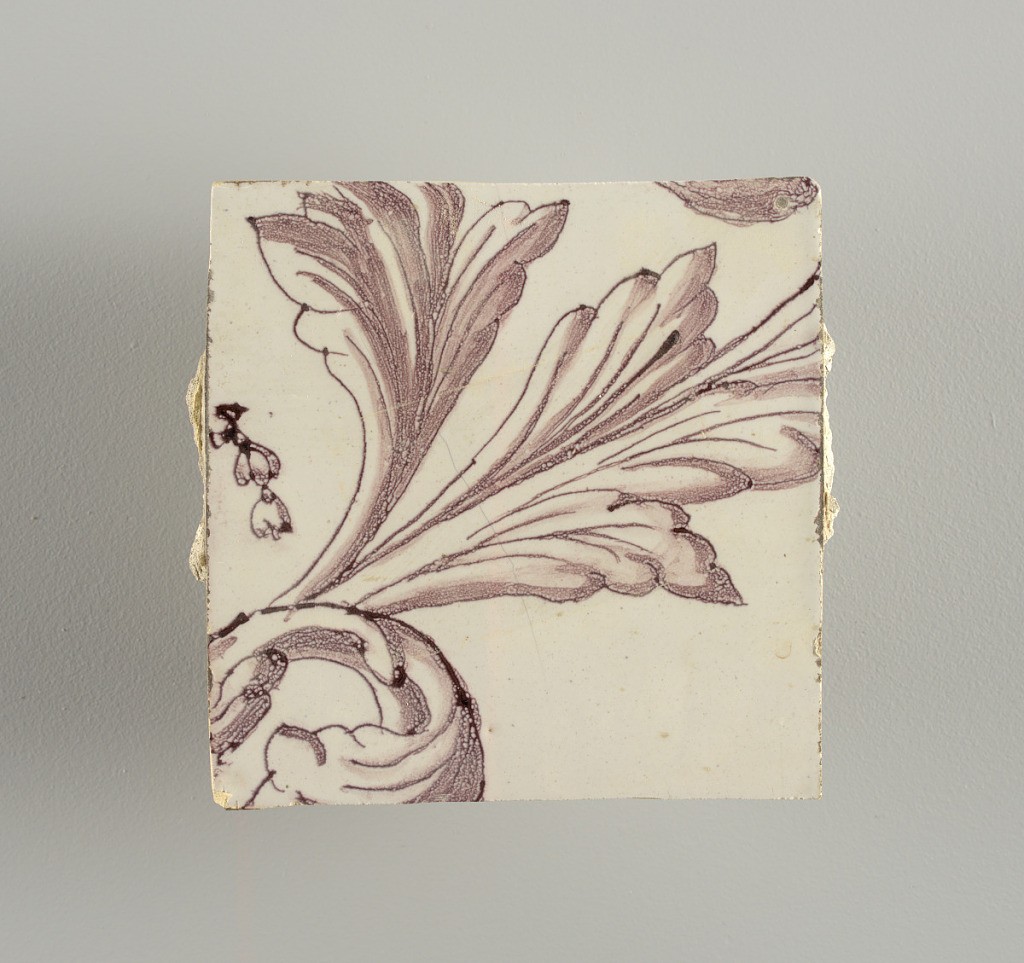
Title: Tile wall facing
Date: ca. 1725
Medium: Tin-glazed earthenware, underglaze
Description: Horizontal rectangle.  Thirty tiles wide and twenty-three tiles high with opening for fireplace eleven tiles wide and ten high.  Foliage arabesques disposed about three vertical axes from which are emphazised by urns at center and right, and at left by the figure of a standing woman carrying an infant on her arm and accompanied by two children.